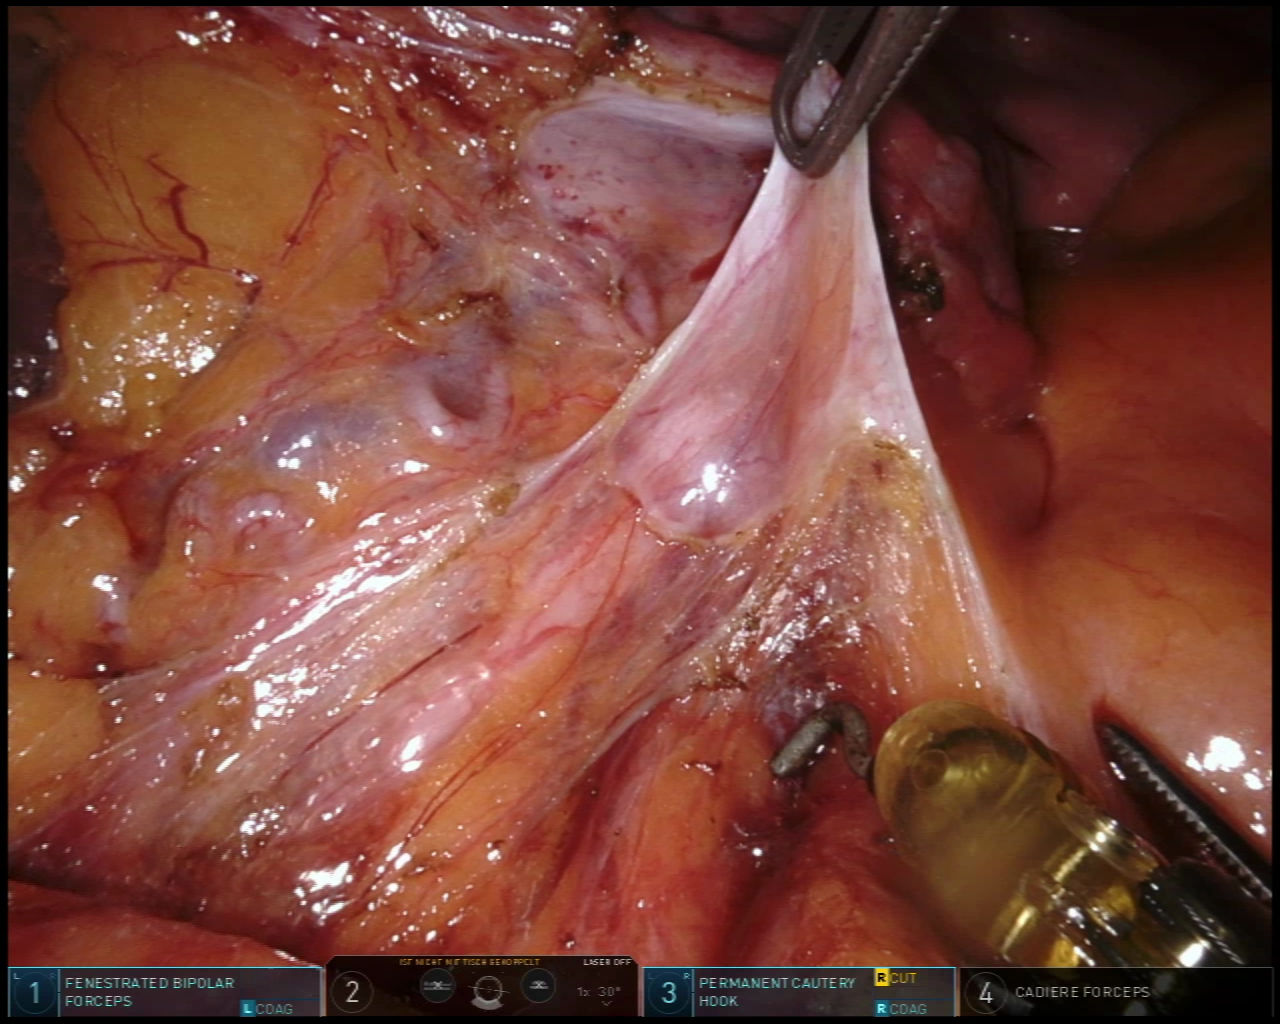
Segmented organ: ureter
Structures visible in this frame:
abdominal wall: no
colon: no
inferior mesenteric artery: no
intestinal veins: no
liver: no
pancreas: no
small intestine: no
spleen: no
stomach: no
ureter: yes
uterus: yes
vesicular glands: no